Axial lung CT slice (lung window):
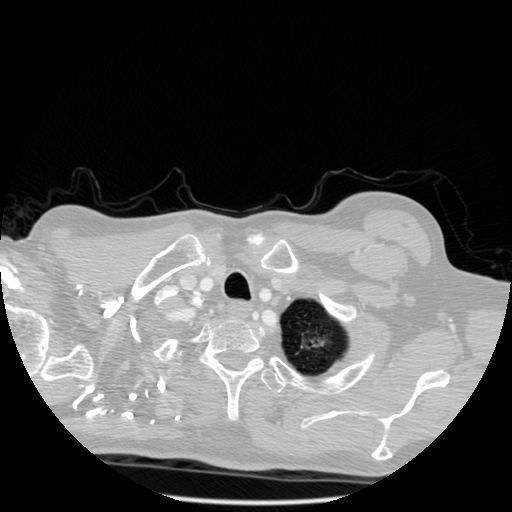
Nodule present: yes
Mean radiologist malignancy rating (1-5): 4.667